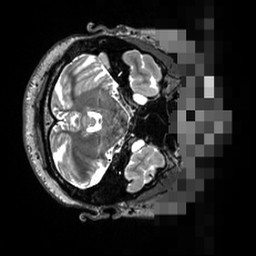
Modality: T2w
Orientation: axial
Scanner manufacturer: siemens
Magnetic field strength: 3 T
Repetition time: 3.2 s
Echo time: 0.564 s